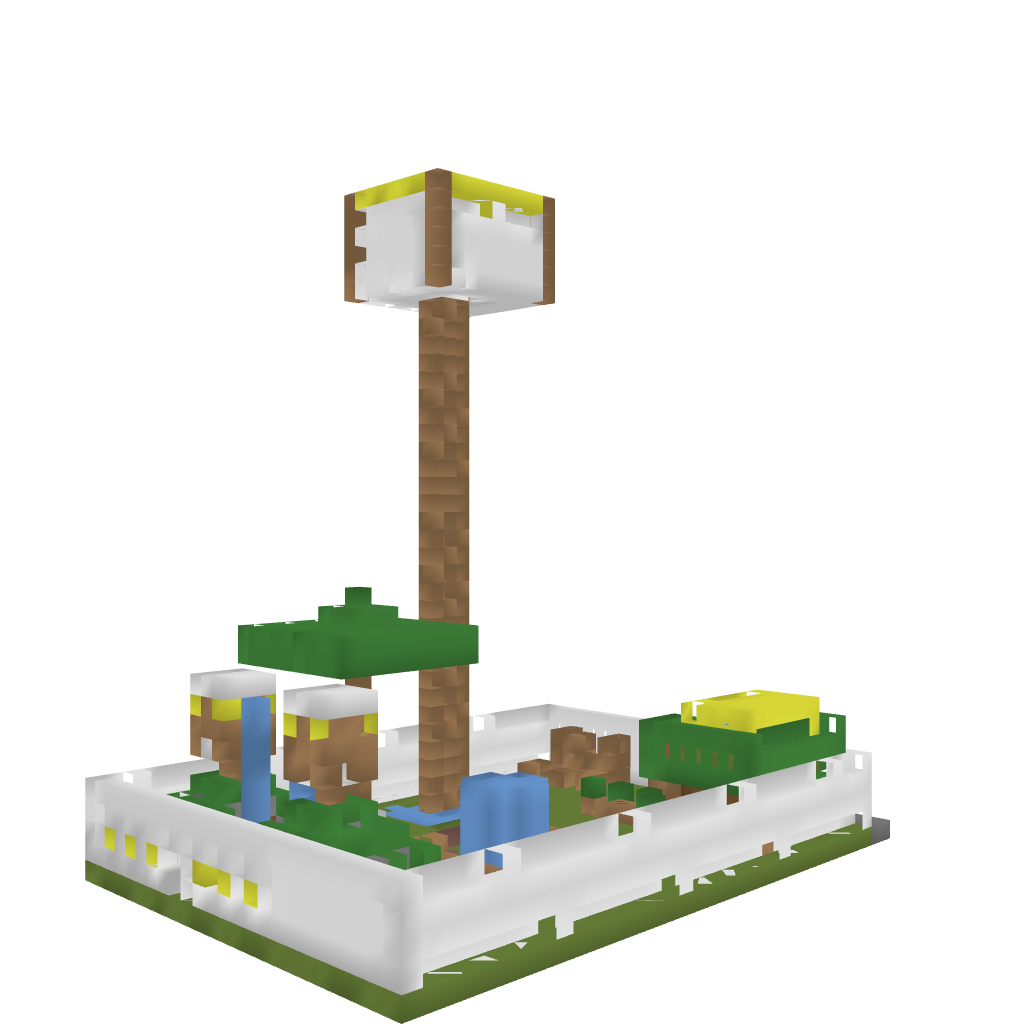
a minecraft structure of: Dream's Garden good quality